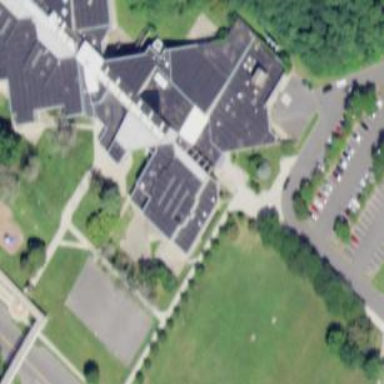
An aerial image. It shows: School.